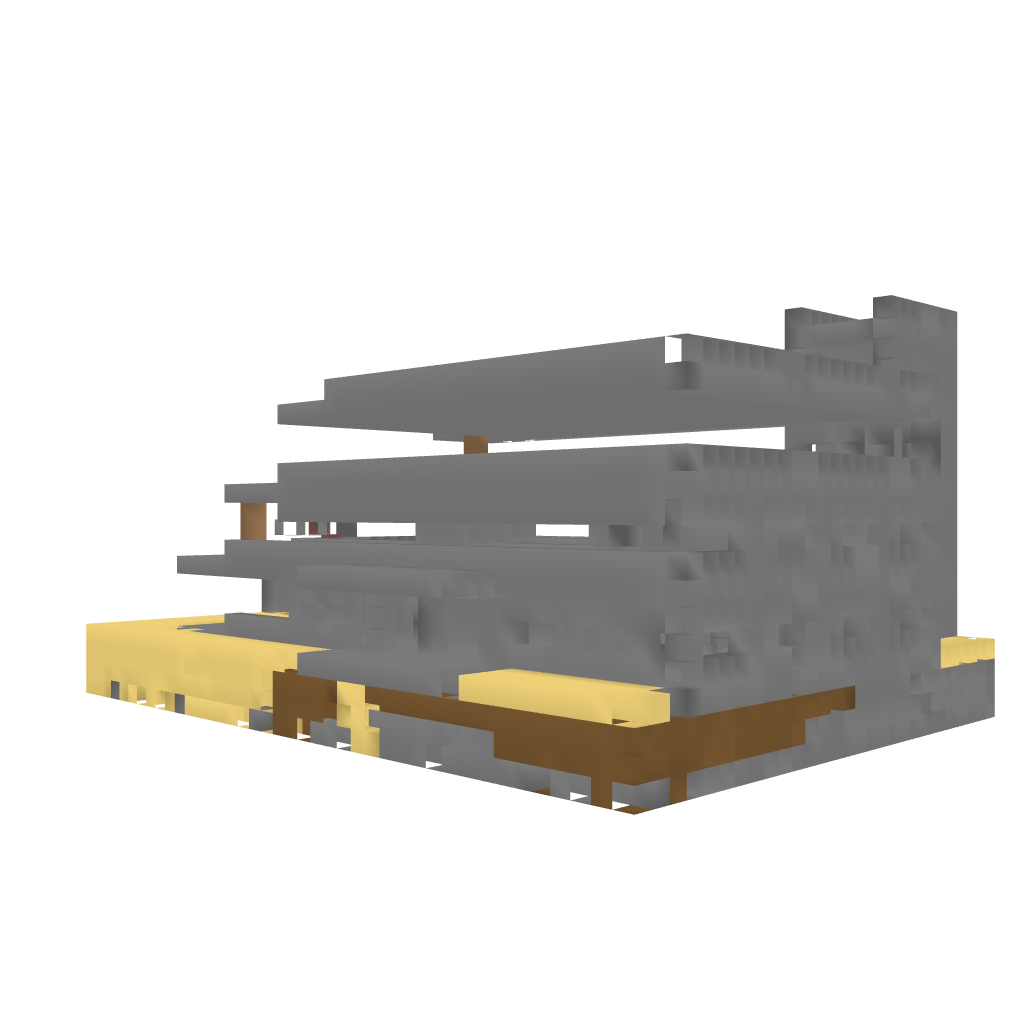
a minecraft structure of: DayZ Arma Building bad low quality